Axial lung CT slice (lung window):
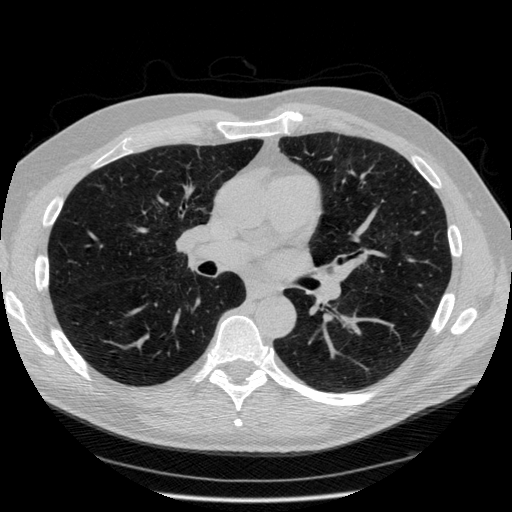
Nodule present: no